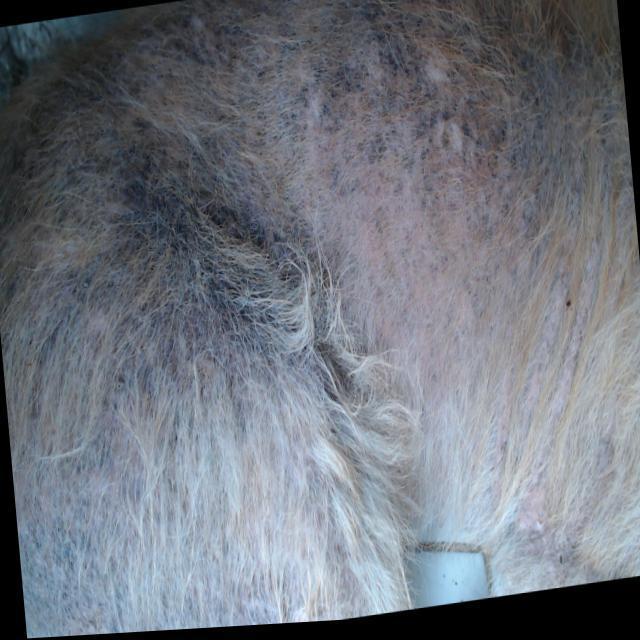
Canine demodicosis (Demodex mange) — caused by Demodex canis mites. Presents with alopecia, follicular papules, pustules, and comedones. Often localized on face and forelimbs.